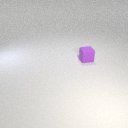
small purple rubber cube